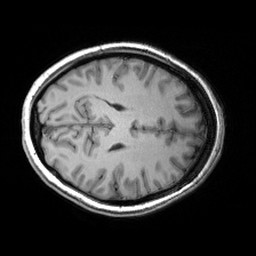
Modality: T1w
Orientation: axial
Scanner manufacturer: siemens
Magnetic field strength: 3 T
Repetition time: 2.53 s
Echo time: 0.00299 s